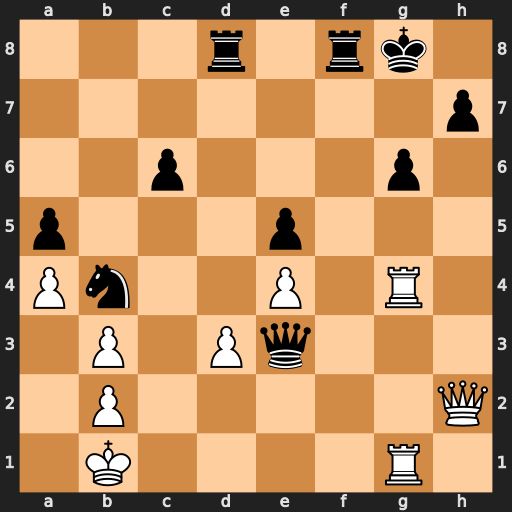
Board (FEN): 3r1rk1/7p/2p3p1/p3p3/Pn2P1R1/1P1Pq3/1P5Q/1K4R1
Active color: w
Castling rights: -
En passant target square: -
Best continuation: Rxg6+ hxg6 Rxg6+ Kf7 Qh7+ Ke8 Re6#